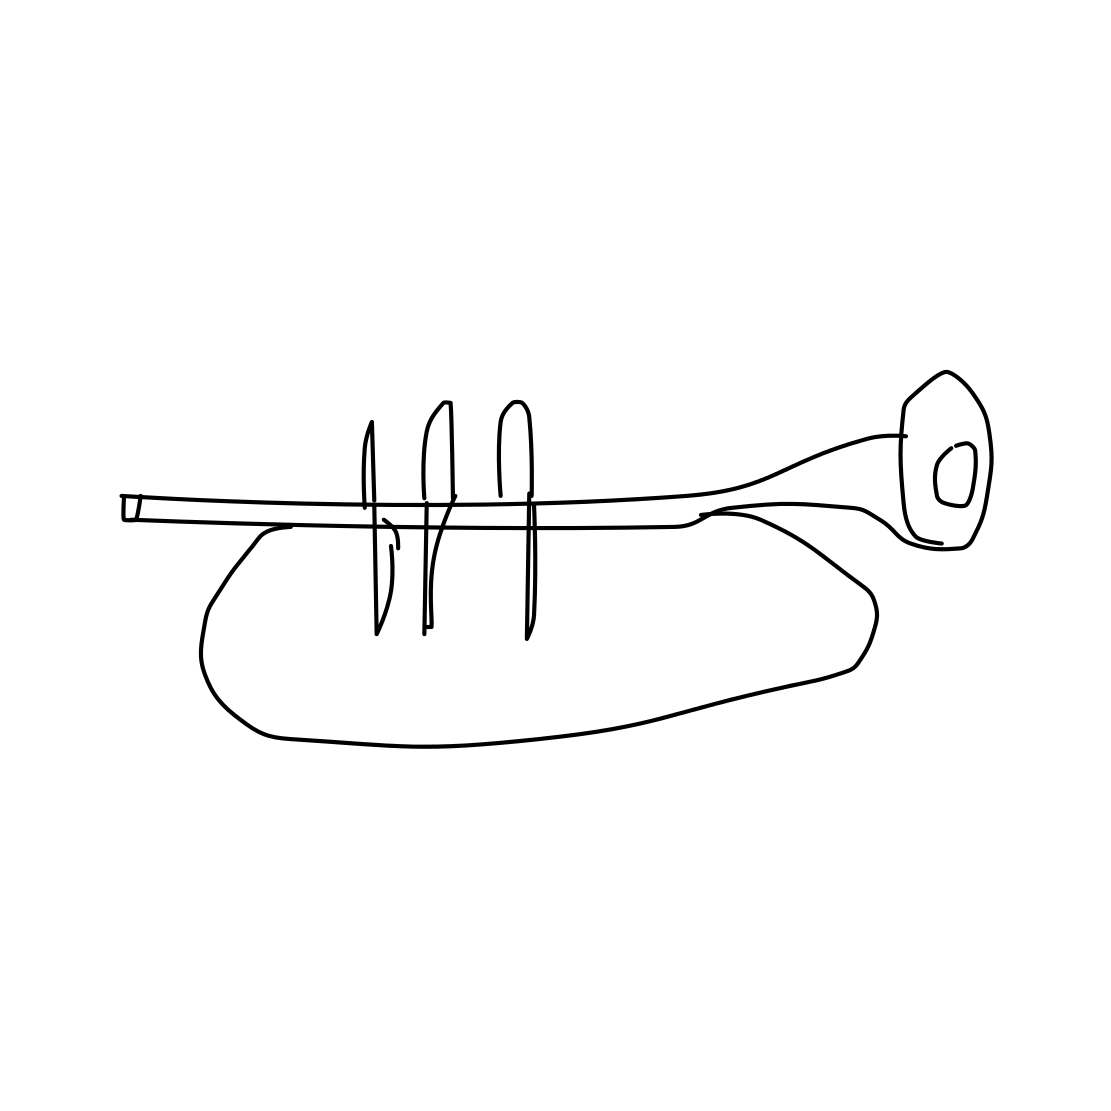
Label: trumpet